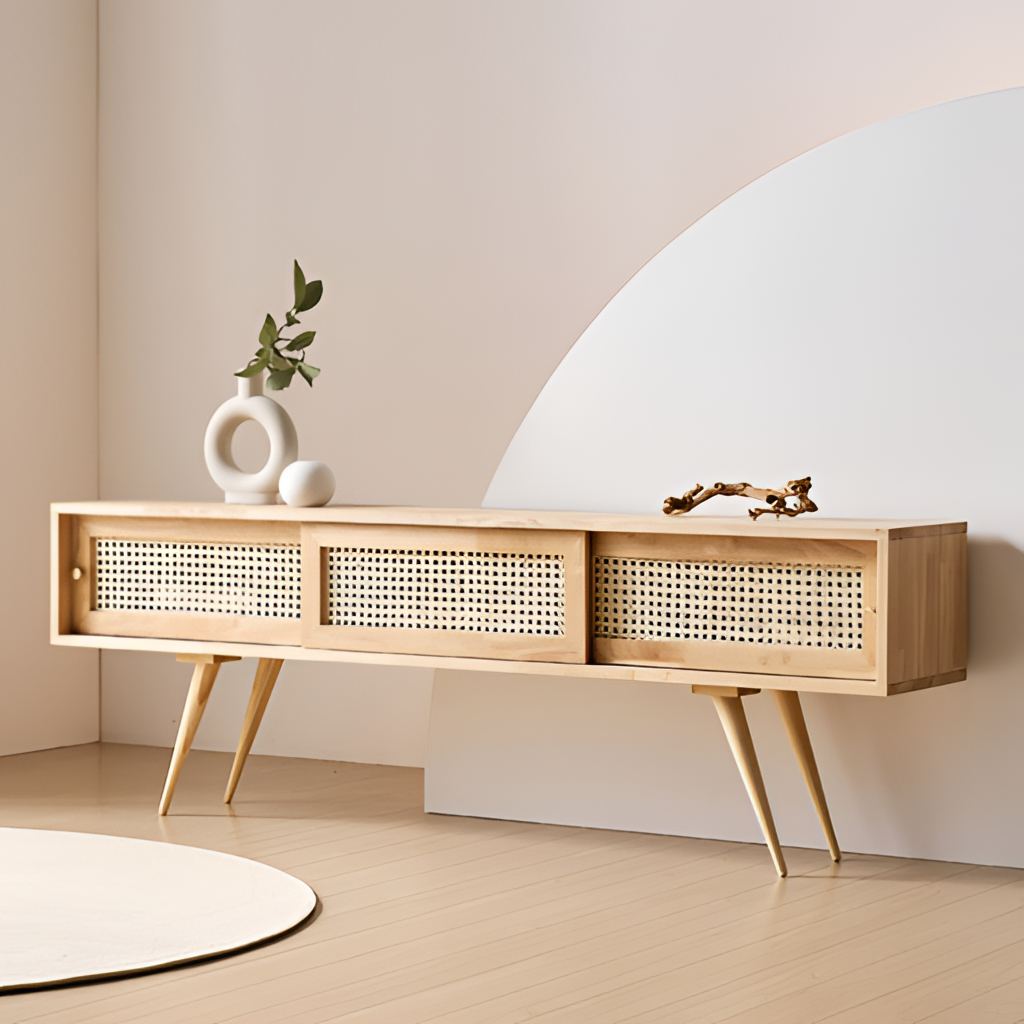
living room, wood sideboard, minimalist, paint wallpaper, with solid pattern, brown wood flooring, with plank pattern